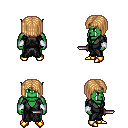
a pixel art fantasy rpg character, male body template, orc, green skin, gray robe, red pants, light blonde pageboy hairstyle, white cloth bracers, gold boots, dagger, four views (front, back, left, right), 2x2 character sprite sheet, small pixel art, hard edges, no anti-aliasing